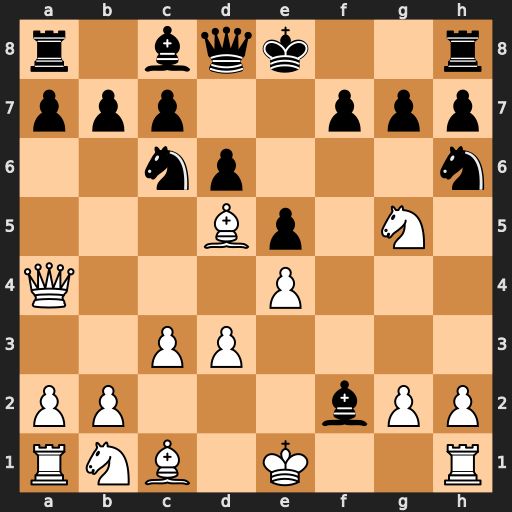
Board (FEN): r1bqk2r/ppp2ppp/2np3n/3Bp1N1/Q3P3/2PP4/PP3bPP/RNB1K2R
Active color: w
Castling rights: KQkq
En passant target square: -
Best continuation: Kxf2